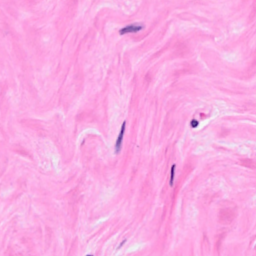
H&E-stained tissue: Breast